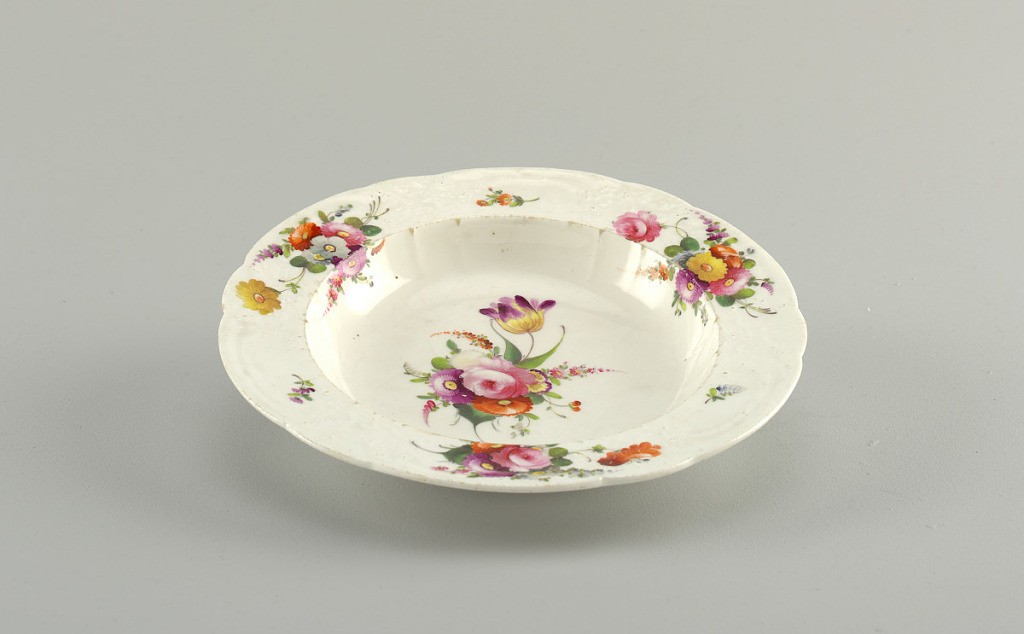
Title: Soup Plate
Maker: Meissen Porcelain Manufactory, German, active from 1710 to the present
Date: late 18th–early 19th century
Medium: hard paste porcelain, vitreous enamel
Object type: plate
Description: Molded with relief floral decoration and fainted with scattered flowers.